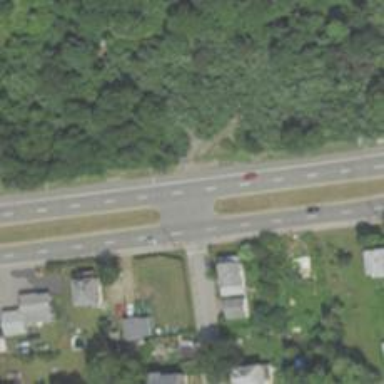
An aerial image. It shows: Primary road with asphalt surface.